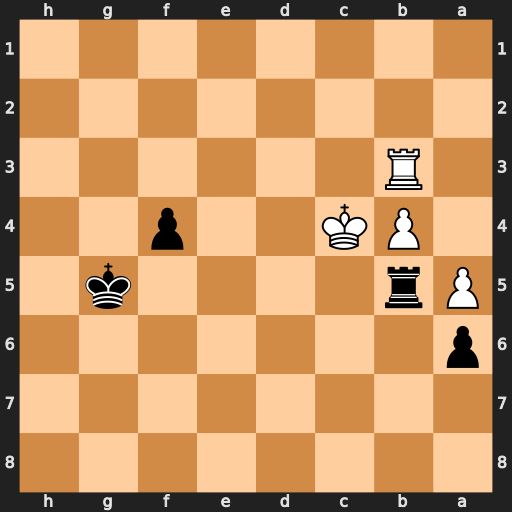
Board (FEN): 8/8/p7/Pr4k1/1PK2p2/1R6/8/8
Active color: b
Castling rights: -
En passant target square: -
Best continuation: Kg4 Kd3 f3